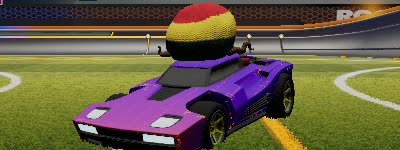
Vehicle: breakout